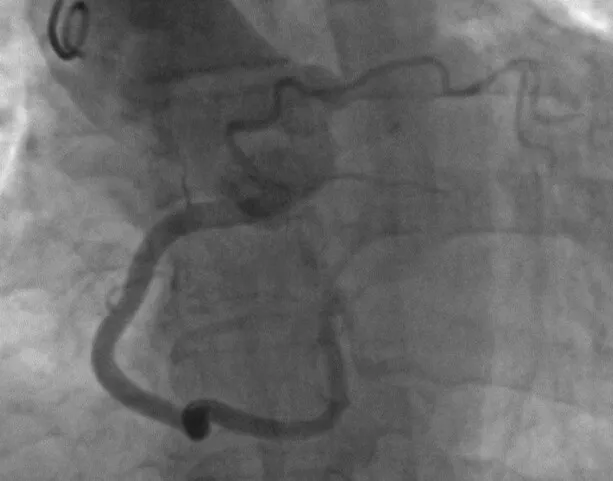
Hypoplastic left anterior descending artery (LAD) originating from the dominant right coronary artery (RCA).
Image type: radiology (x_ray)